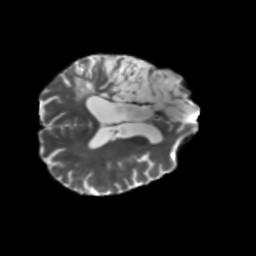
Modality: T2w
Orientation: axial
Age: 64
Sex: male
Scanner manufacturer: siemens
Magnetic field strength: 3 T
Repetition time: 5.47 s
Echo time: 0.0854 s